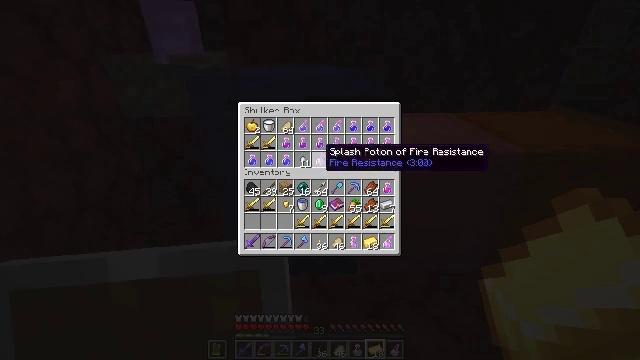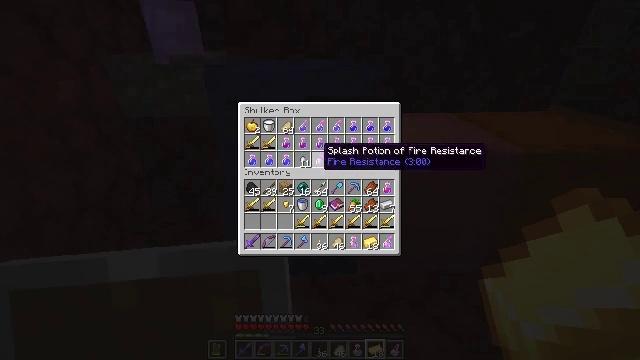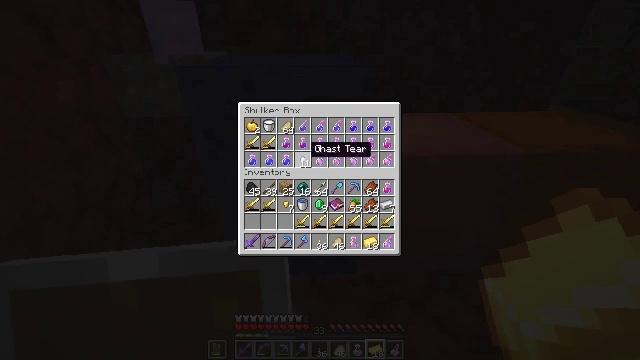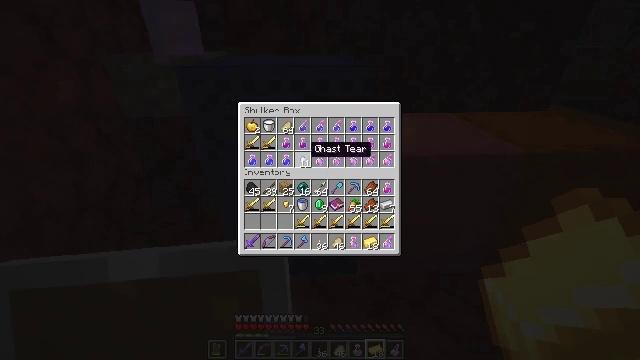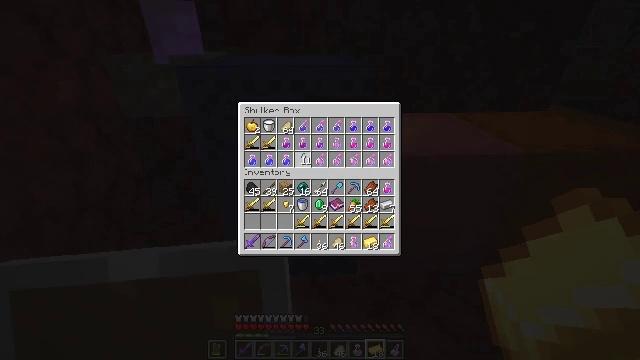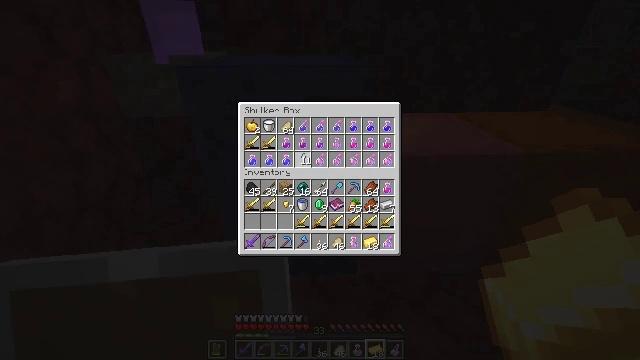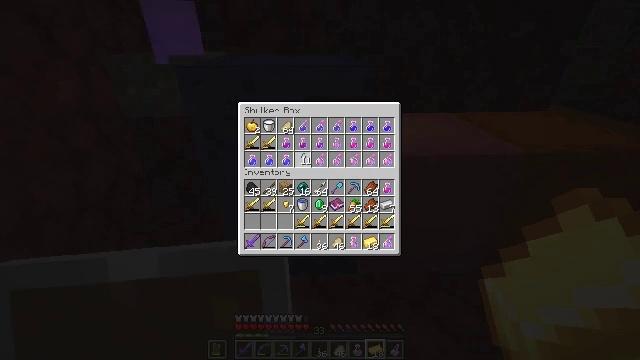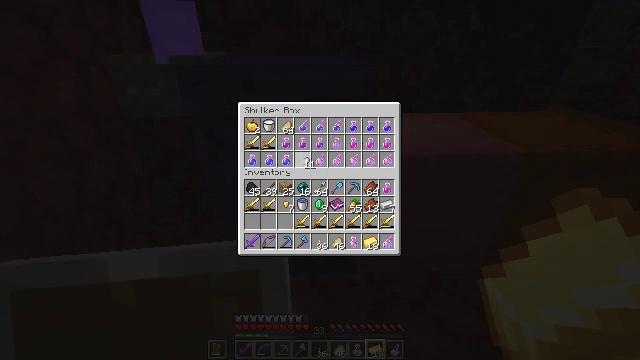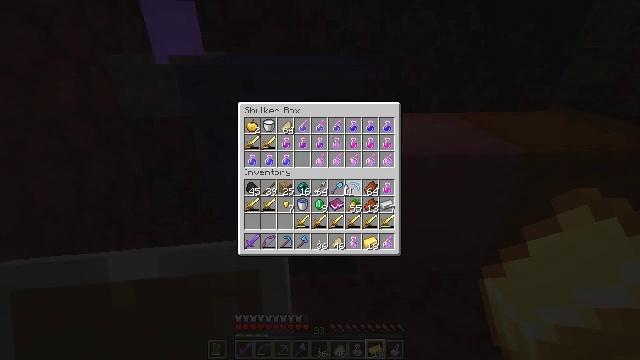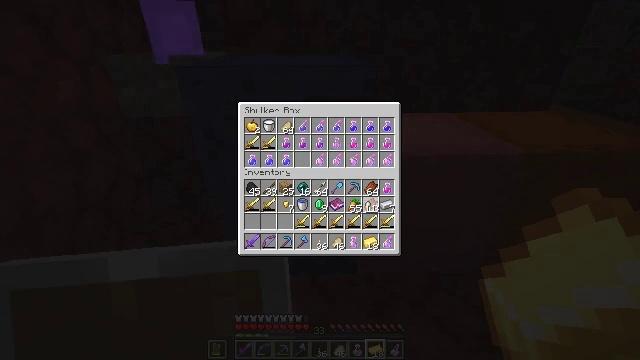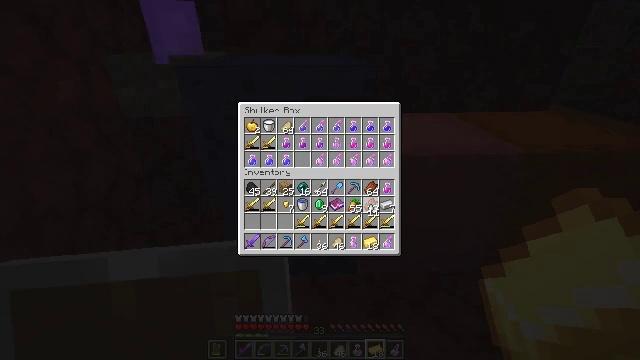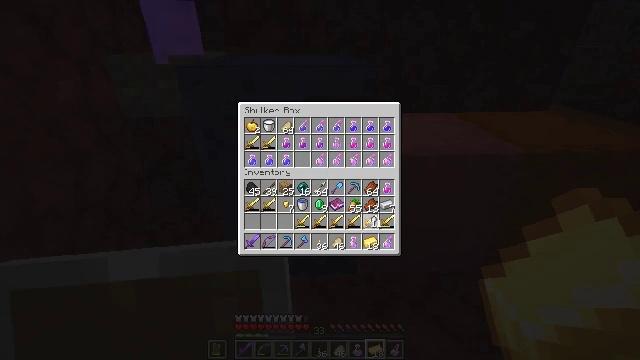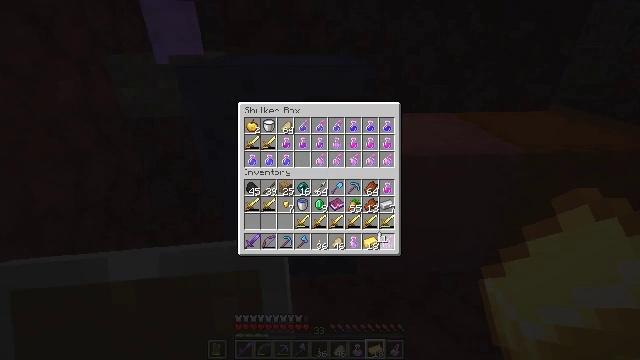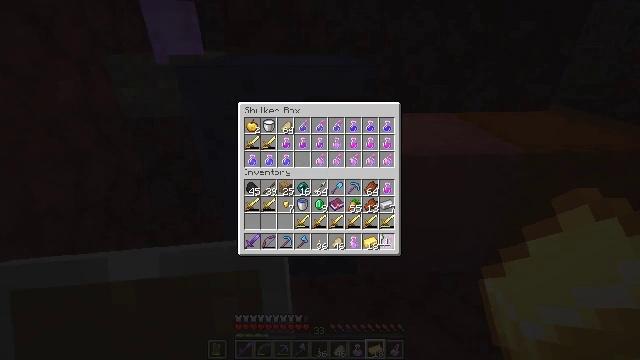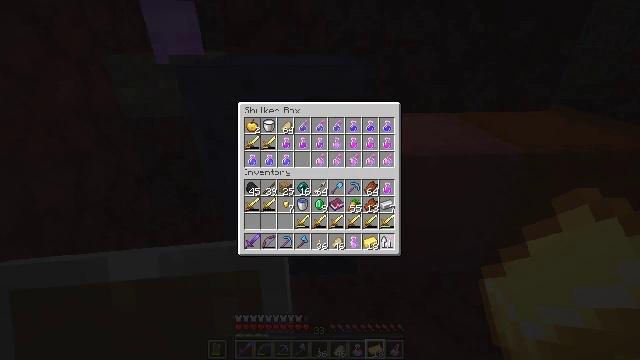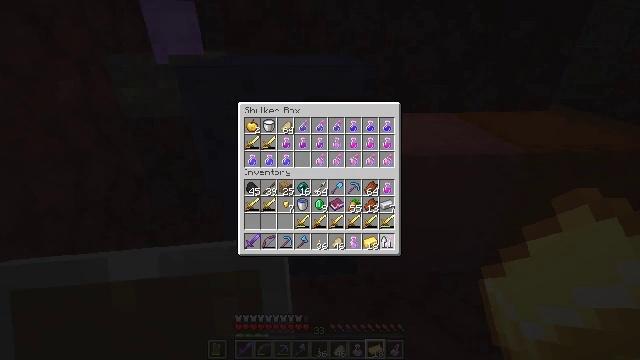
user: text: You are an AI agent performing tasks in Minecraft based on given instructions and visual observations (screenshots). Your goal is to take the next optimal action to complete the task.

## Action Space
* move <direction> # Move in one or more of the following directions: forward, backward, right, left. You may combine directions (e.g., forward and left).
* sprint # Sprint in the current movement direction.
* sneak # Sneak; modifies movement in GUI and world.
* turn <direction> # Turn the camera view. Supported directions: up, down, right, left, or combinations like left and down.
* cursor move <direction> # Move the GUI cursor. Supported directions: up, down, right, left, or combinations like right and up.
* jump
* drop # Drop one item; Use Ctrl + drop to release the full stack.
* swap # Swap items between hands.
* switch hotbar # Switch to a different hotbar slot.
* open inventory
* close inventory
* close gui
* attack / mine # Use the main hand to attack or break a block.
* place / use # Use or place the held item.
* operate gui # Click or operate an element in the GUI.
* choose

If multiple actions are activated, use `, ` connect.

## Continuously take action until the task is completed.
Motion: motion action
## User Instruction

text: Retrieve items from the blue shulker box by mining it.
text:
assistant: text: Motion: no_op
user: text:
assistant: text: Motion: cursor move left
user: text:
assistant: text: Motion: no_op
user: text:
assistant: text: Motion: operate gui
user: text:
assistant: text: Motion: operate gui
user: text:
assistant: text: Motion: no_op
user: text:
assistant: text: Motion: no_op
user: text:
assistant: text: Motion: cursor move right and down
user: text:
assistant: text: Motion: cursor move right and down
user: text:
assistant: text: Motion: no_op
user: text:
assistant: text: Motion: cursor move down
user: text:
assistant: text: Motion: cursor move down
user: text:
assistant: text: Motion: no_op
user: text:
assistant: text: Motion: no_op
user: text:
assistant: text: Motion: no_op
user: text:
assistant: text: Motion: no_op
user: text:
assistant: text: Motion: no_op
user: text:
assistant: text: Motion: no_op
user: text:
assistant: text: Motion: operate gui
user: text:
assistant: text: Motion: operate gui
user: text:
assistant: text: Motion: no_op
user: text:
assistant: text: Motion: no_op
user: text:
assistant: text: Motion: cursor move left and up
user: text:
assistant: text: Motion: cursor move left and up
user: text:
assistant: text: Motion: cursor move left and up
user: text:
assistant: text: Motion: cursor move left and up
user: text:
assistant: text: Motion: cursor move up
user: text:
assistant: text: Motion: no_op
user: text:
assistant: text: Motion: cursor move up
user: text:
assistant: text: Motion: no_op